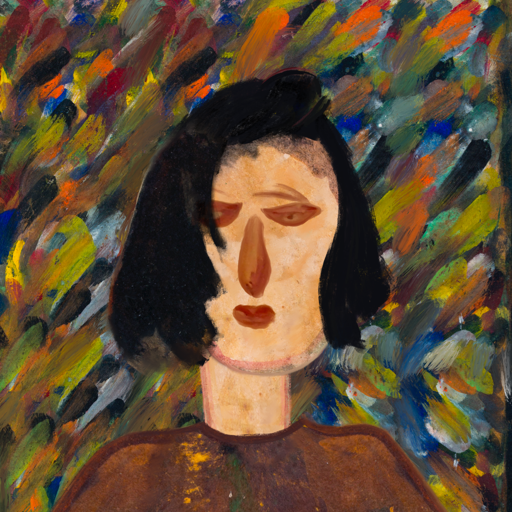
Background: An_Impression, Head And Neck Front: Childish, Face Front: Pious_Lady, Bust: Comrade, Hair Front: Mosgoul, Head Accessory: Blank, Second Necklace: Blank, Necklace: Blank, Baby: Blank